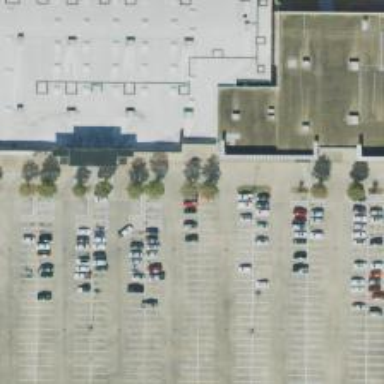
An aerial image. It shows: Parking space is available.